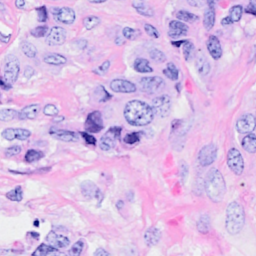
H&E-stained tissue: Breast